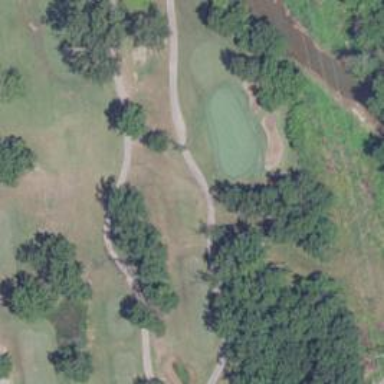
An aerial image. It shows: Golf hole.